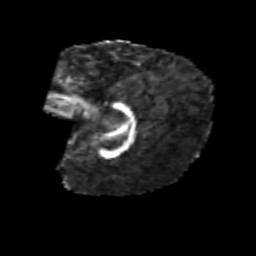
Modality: FA
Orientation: sagittal
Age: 7
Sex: male
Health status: healthy